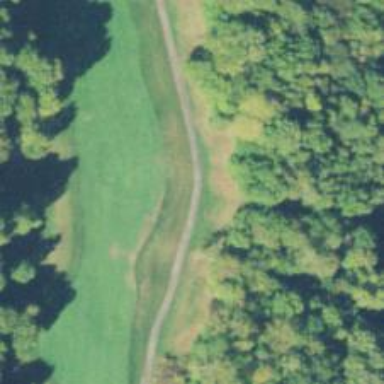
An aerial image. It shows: Pathway for golfing.